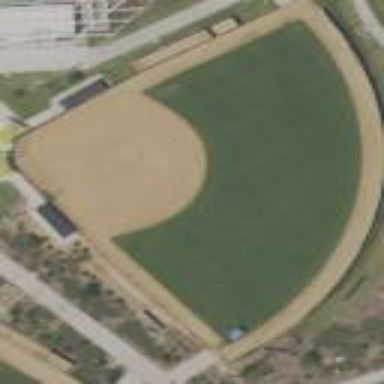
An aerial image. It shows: Baseball/softball pitch for leisure and sports activities.